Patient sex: F
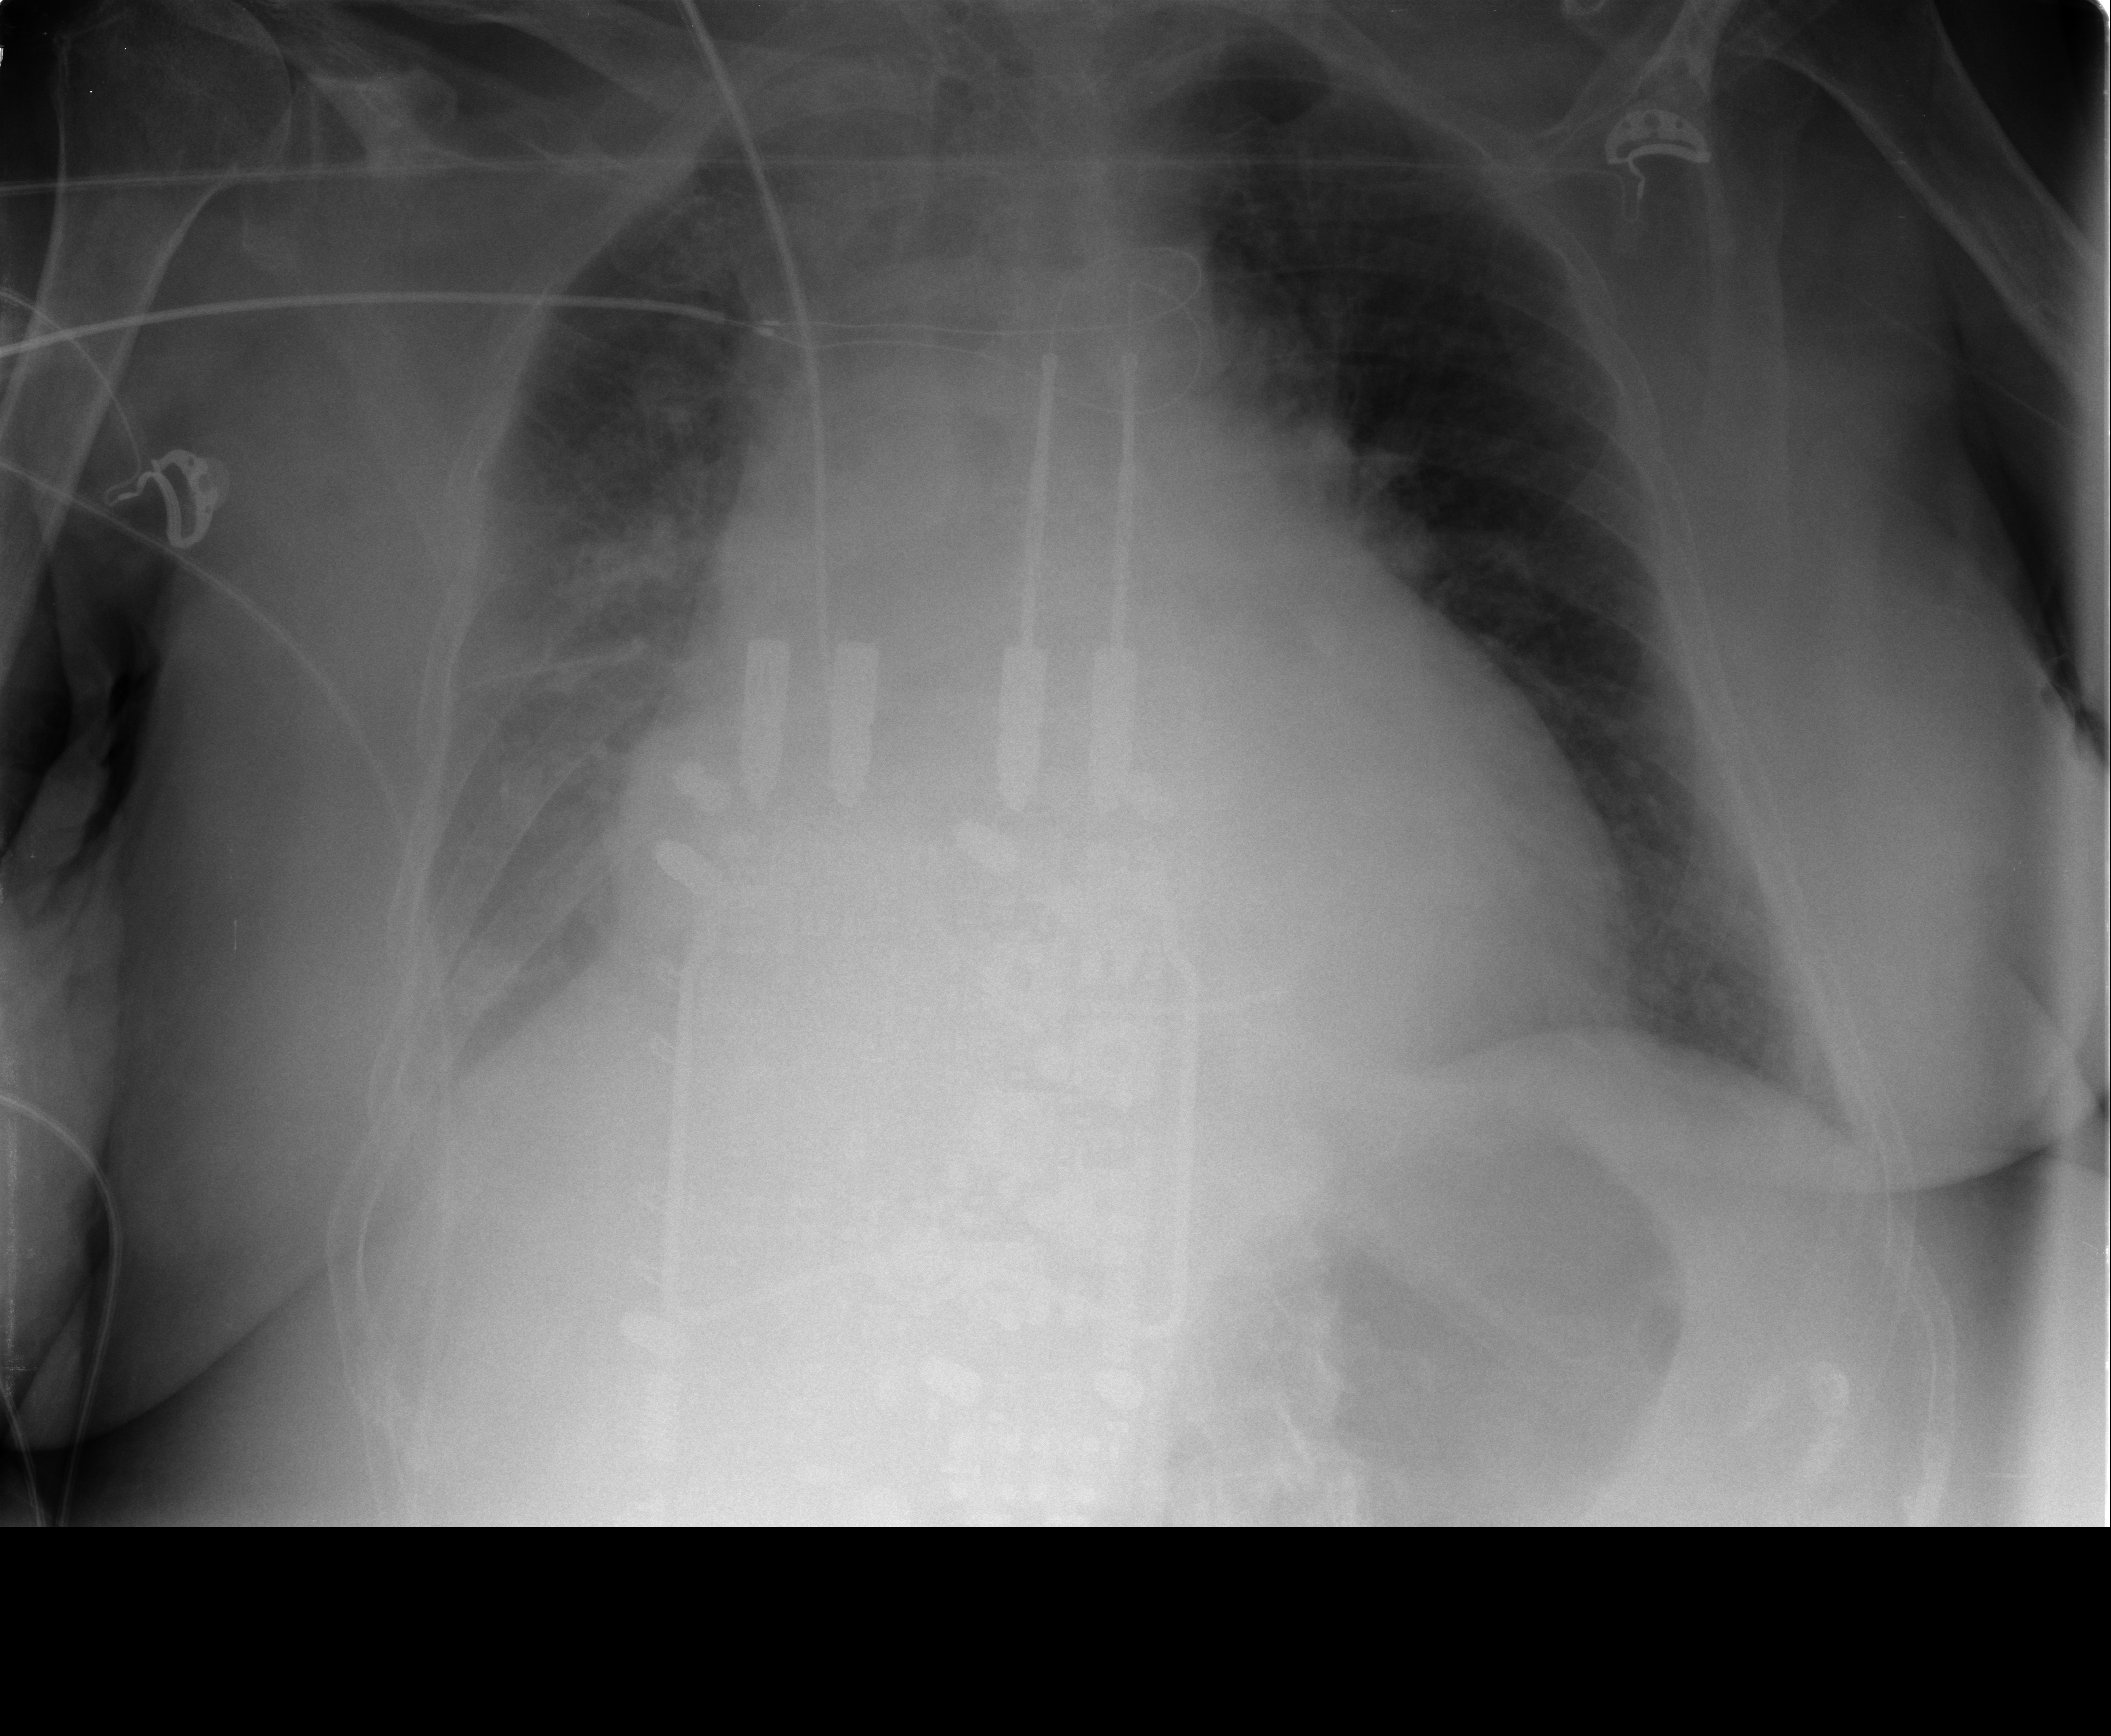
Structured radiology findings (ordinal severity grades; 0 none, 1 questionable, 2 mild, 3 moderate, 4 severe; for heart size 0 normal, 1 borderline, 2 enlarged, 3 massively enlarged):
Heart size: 3
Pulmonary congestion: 2
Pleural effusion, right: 0
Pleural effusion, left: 0
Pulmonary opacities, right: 2
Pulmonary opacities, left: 0
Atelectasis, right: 2
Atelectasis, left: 2